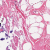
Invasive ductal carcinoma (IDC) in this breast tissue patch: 0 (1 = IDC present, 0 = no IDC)